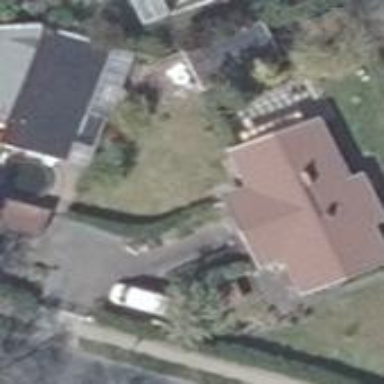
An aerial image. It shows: Detached building.